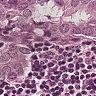
Metastatic tissue present: yes